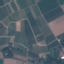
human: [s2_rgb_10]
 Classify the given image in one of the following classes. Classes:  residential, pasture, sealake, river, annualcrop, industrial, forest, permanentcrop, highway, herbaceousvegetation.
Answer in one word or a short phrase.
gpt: PermanentCrop